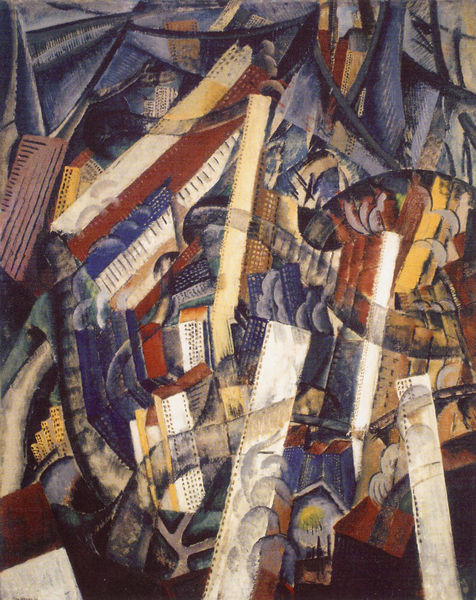
Titel: New York
Künstler: Max Weber
Institution: Privatsammlung
Schlagwörter: blau, weiß, wolken, gelb, kubismus, kubistisch, stadt, bunt, fenster, schwarz, dach, haus, rot, beige, häuser, brücke, rauch, chaos, abstrakt, farben, dächer, formen, linien, streifen, balken, abstrahiert, rechtecke, straßen, bögen, wei, kurven, futurismus, flammen, wirr, geometrisch, lineal, hängebrücke, hochhaus, großstadt, hochhäuser, simultan, aabstrakt